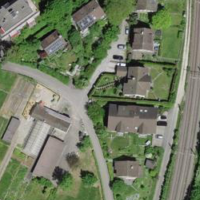
EUNIS habitat code: 54
Species observed at this site:
Allium ursinum
Ajuga reptans
Aquilegia vulgaris